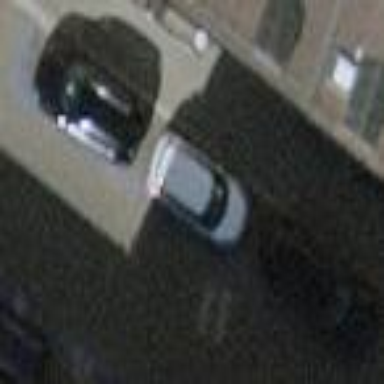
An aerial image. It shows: Parking lane designated for parking.